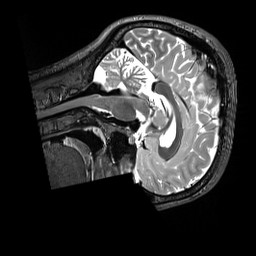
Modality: T2w
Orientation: sagittal
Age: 22
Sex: female
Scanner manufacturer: siemens
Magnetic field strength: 3 T
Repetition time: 3.2 s
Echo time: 0.728 s